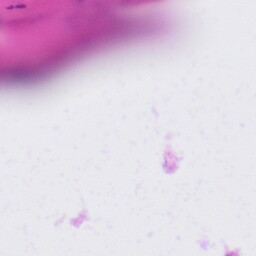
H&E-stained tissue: Tonsil